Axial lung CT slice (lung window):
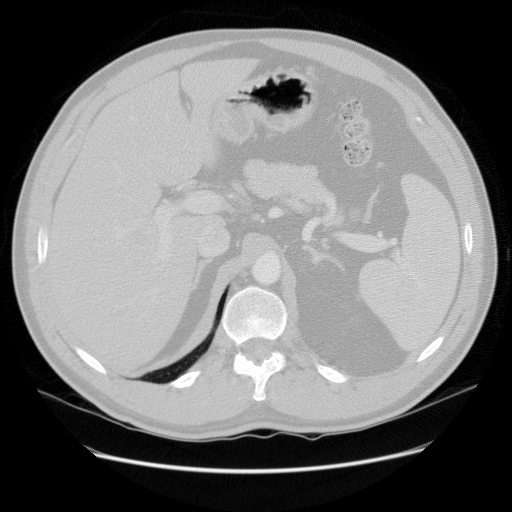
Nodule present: no